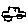
Label: car